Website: walmart
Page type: receipt
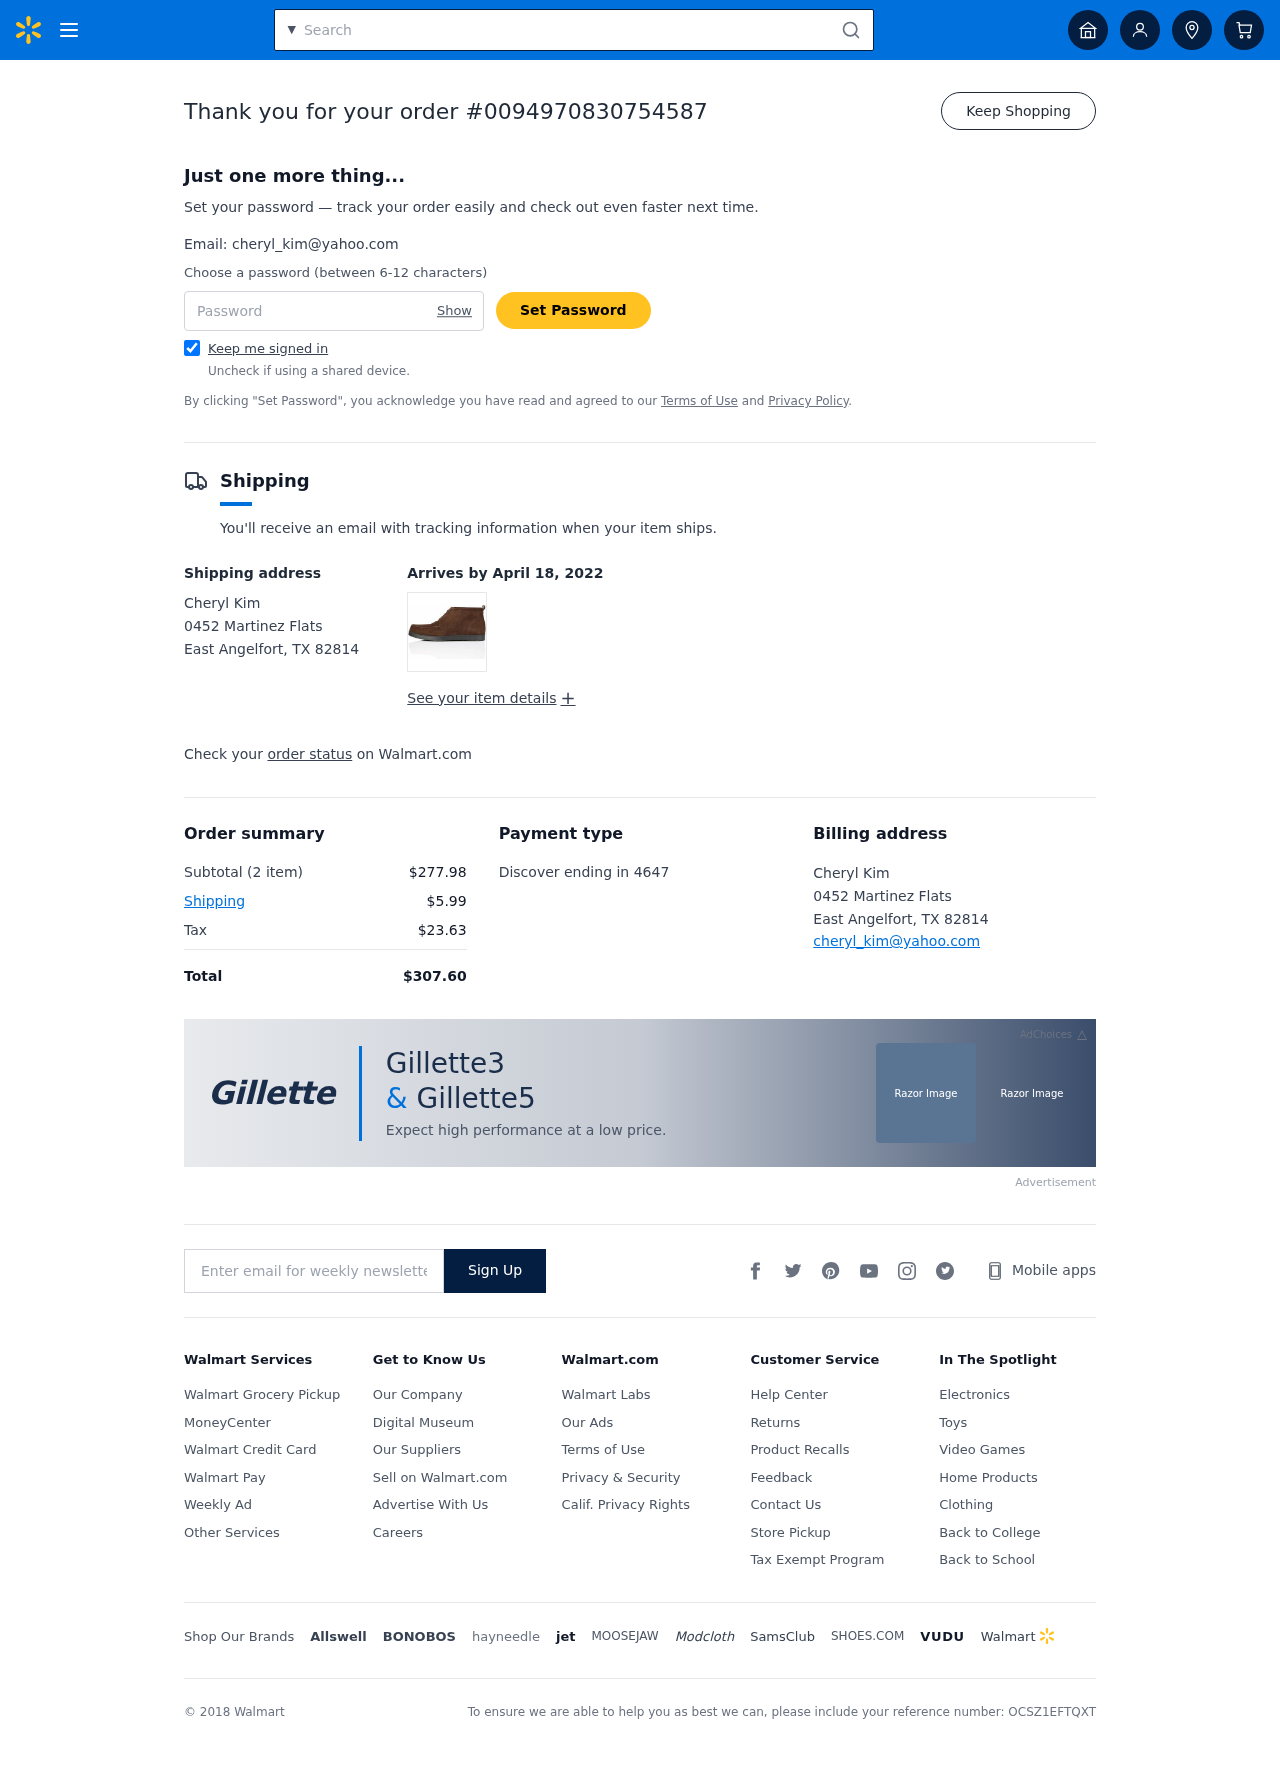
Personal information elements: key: PII_CARD_LAST4
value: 4647
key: PII_CARD_TYPE
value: Discover
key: PII_CITY_STATE_ZIP
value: East Angelfort, TX 82814
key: PII_EMAIL
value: cheryl_kim@yahoo.com
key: PII_FULLNAME
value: Cheryl Kim
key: PII_STREET
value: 0452 Martinez Flats
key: PII_FULLNAME2
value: Cheryl Kim
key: PII_STREET2
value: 0452 Martinez Flats
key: PII_CITY_STATE_ZIP2
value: East Angelfort, TX 82814
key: PII_EMAIL2
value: cheryl_kim@yahoo.com
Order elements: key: ORDER_ID
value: #0094970830754587
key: ORDER_DELIVERY_DATE
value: April 18, 2022
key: ORDER_NUM_ITEMS
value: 2 item
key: ORDER_SUBTOTAL
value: $277.98
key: ORDER_SHIPPING_COST
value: $5.99
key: ORDER_TAX
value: $23.63
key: ORDER_TOTAL
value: $307.60
Search elements: key: HEADER_SEARCH
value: Search